六年级 · 计数
某市去年四月份的天气情况如图，该月的雨天有（）天。

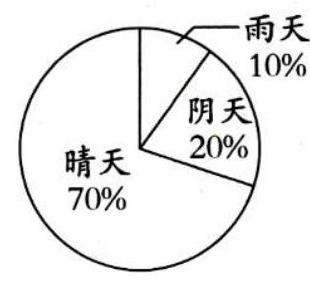
A. 21
B. 6
C. 3
D. 10
答案: C